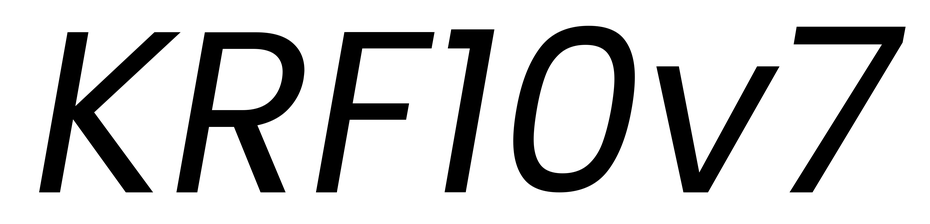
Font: Poppins-Italic